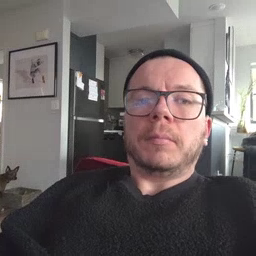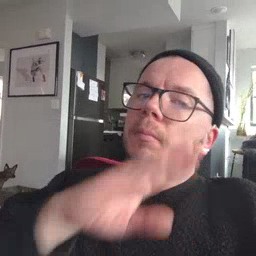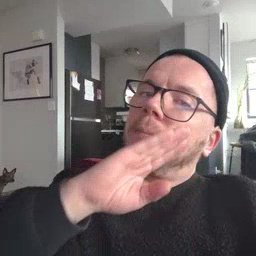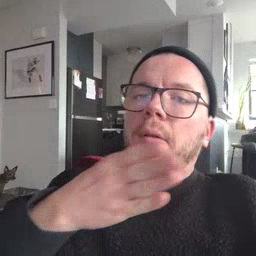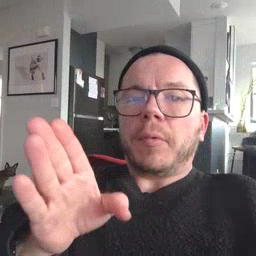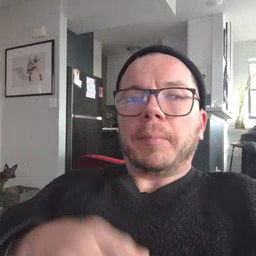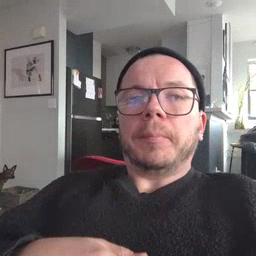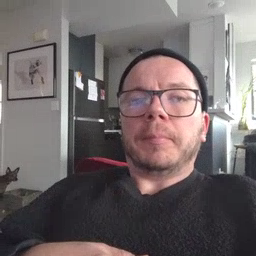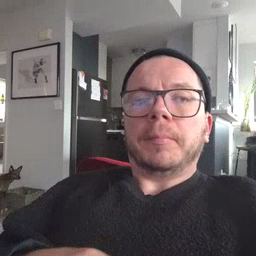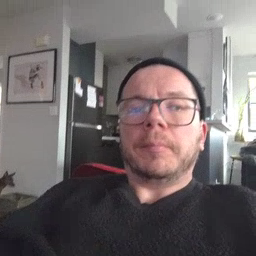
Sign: bedroom